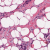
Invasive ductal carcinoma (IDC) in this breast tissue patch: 0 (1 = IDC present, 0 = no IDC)